Interaction volume radius: 10 \u00c5
Interaction volume height: 10 \u00c5
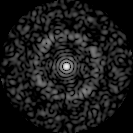
Disorder parameter: 0.8473